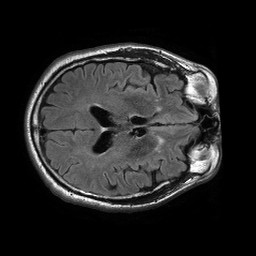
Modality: FLAIR
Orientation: axial
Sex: male
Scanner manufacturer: philips
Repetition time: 11 s
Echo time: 0.125 s